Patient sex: M
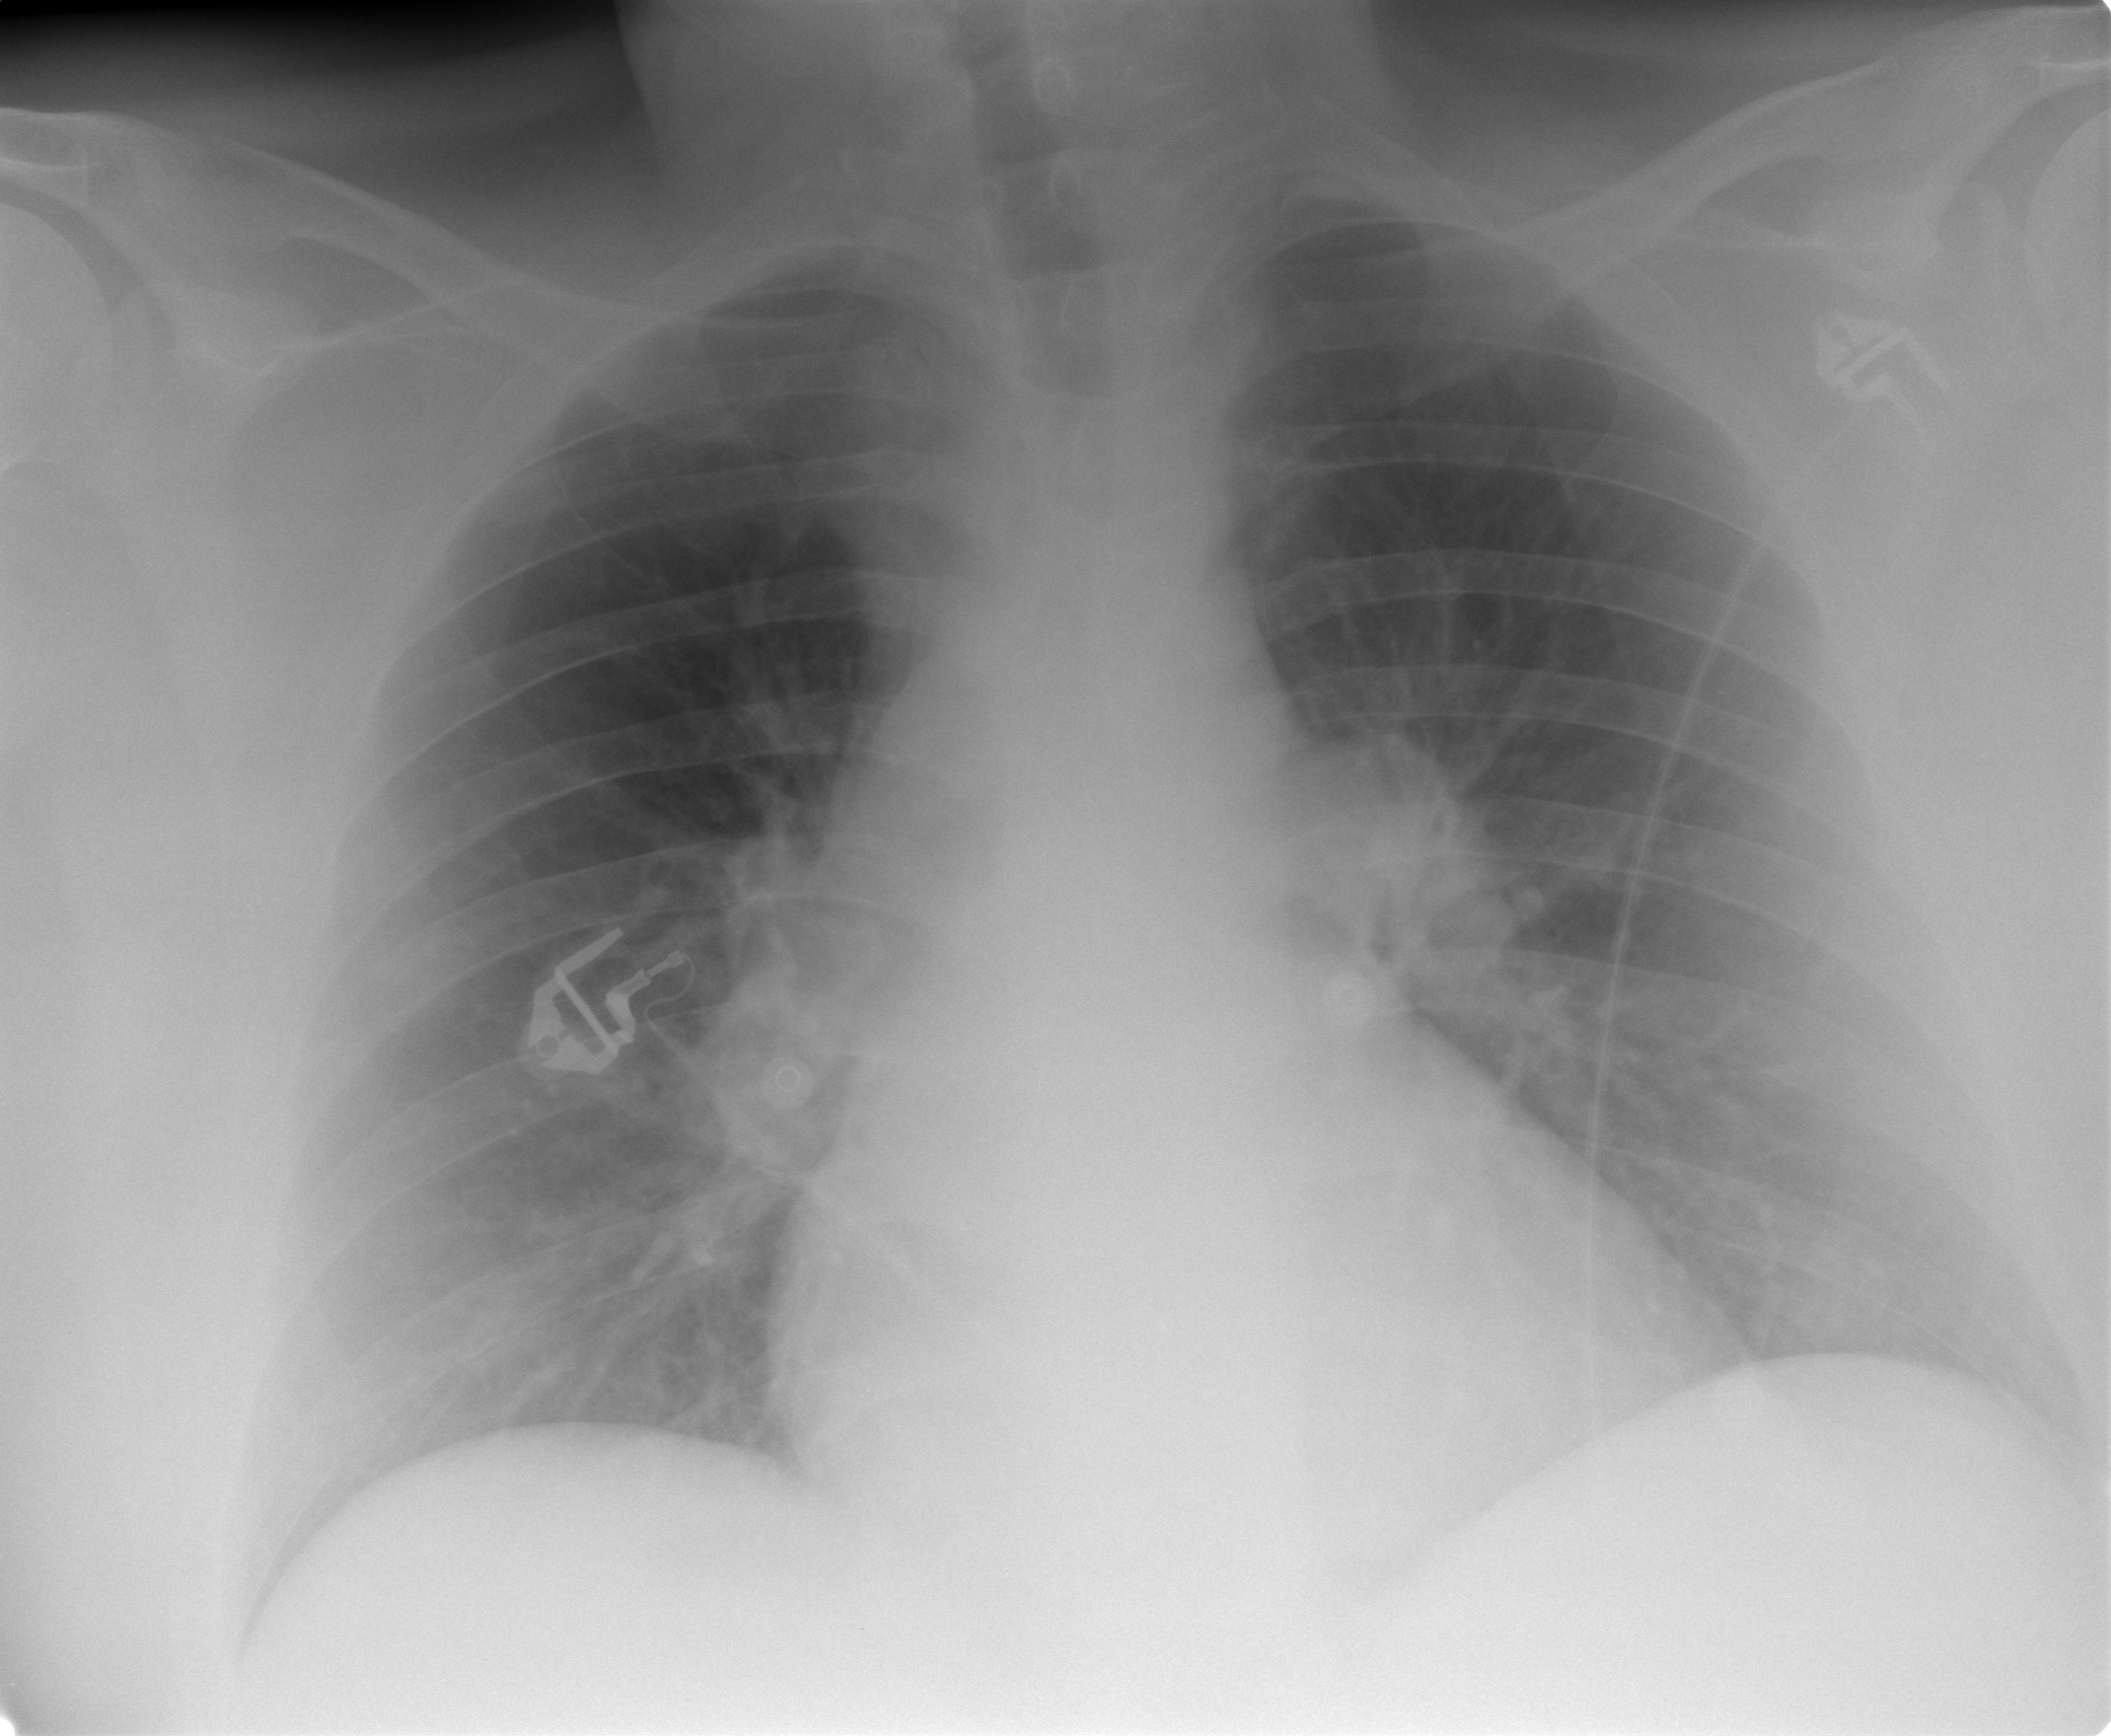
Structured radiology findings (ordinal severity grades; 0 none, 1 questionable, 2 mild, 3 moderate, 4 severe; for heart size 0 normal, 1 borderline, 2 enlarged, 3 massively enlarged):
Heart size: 1
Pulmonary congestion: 1
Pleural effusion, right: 0
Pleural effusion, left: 0
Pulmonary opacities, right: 0
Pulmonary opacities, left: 0
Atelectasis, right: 0
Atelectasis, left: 0